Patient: sex M, age 60
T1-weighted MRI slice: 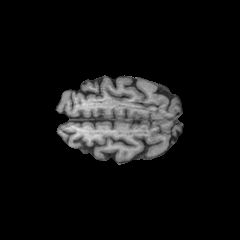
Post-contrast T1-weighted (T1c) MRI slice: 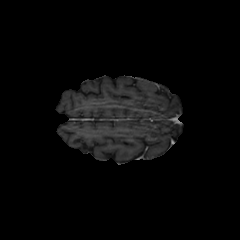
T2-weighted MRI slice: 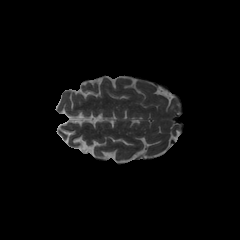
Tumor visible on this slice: yes
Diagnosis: Glioblastoma, IDH-wildtype
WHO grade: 4